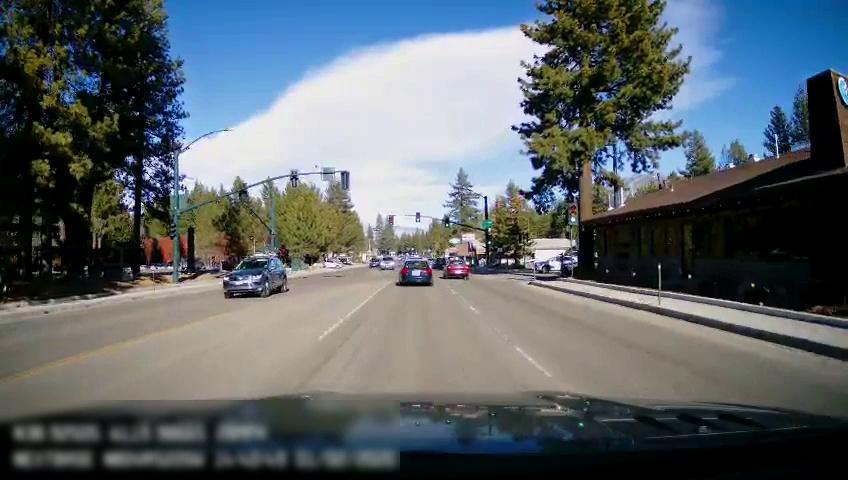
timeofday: Day
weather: Sunny
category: Drivable Space
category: Vehicles | SUV
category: Vehicles | Car
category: Vehicles | Car
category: Vehicles | SUV
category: Vehicles | Car
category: Vehicles | Car
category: Vehicles | SUV
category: Vehicles | Car
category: Lanes | Opposite Lane
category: Lanes | Current Lane
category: Lanes | Current Lane
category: Traffic | Lights
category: Traffic | Lights
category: Traffic | Lights
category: Traffic | Lights
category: Traffic | Lights
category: Traffic | Lights
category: Traffic | Signs
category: Traffic | Lights